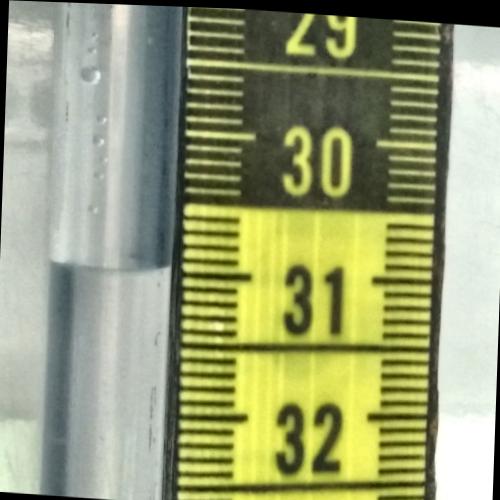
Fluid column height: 31.0 cm